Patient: sex F, age 48
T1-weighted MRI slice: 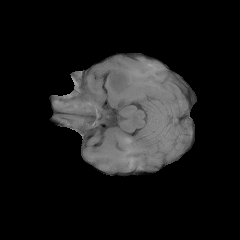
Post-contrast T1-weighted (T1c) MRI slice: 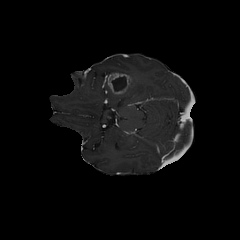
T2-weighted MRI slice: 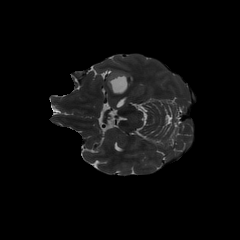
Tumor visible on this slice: yes
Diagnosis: Glioblastoma, IDH-wildtype
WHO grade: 4